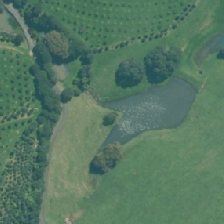
Land cover: lake_pond